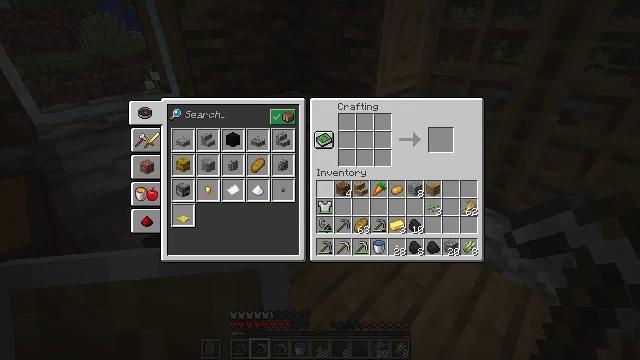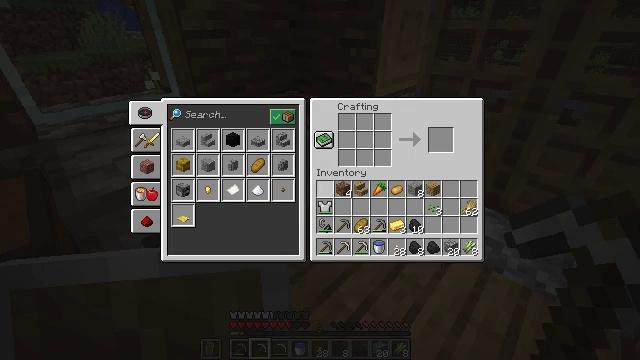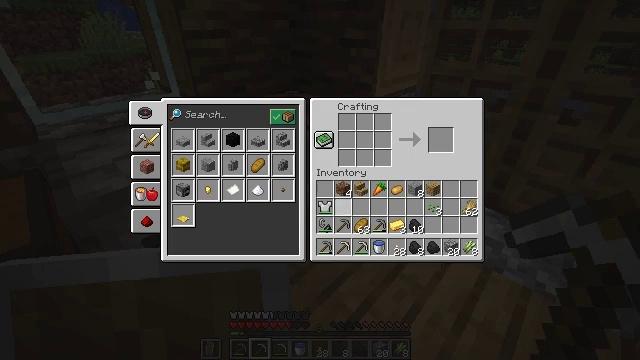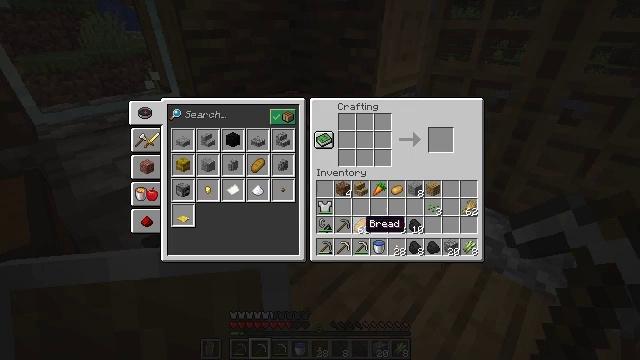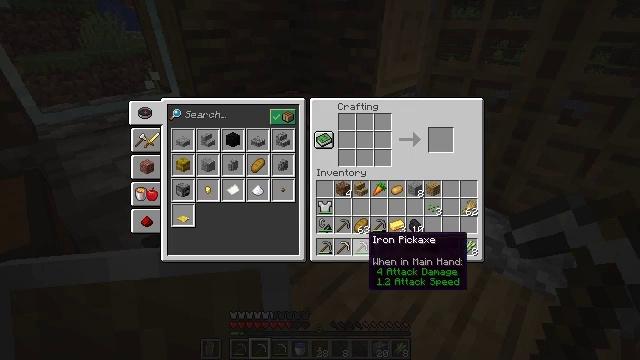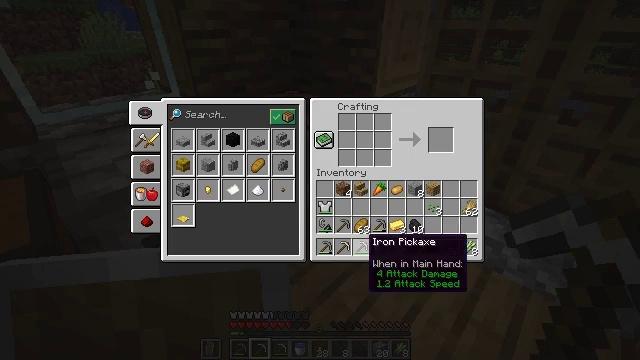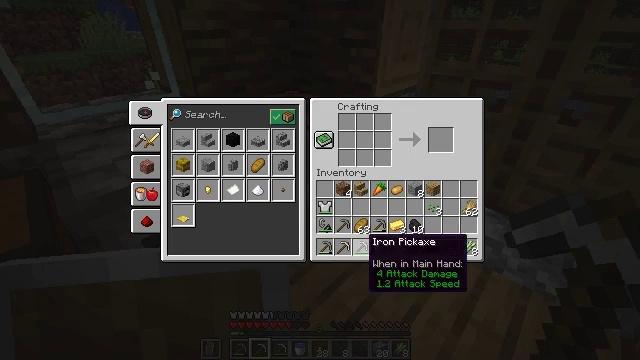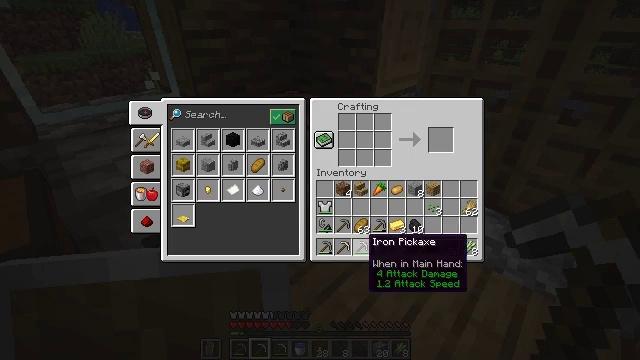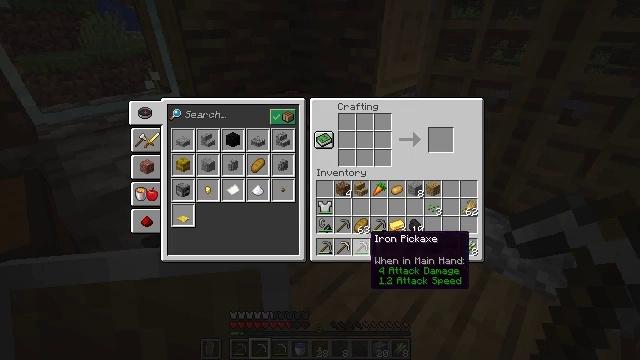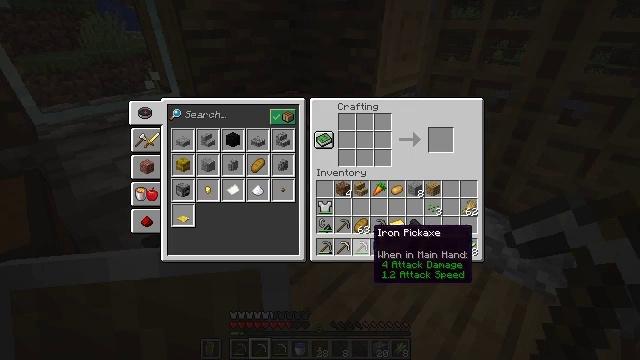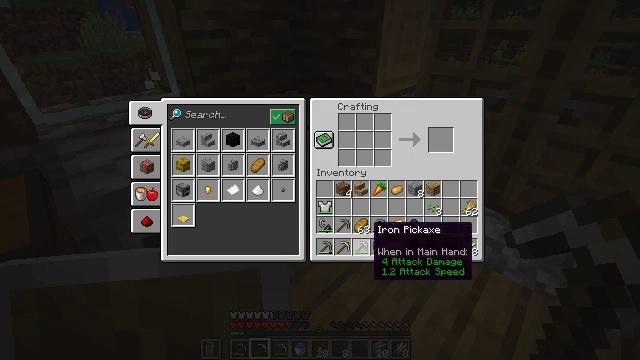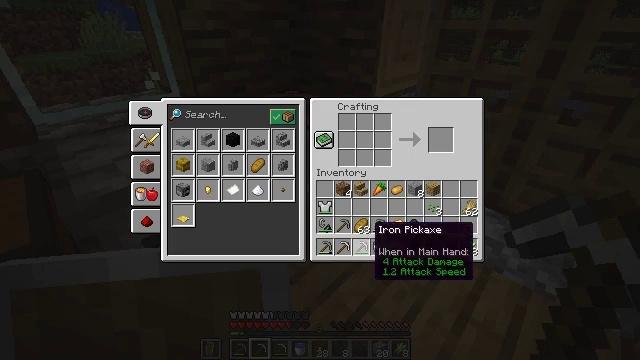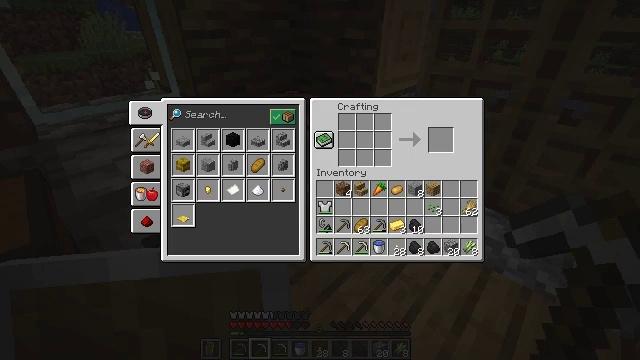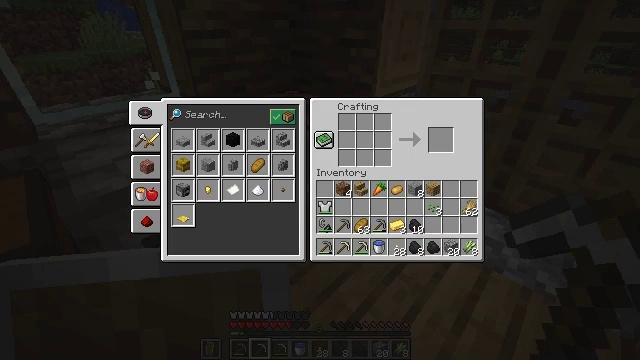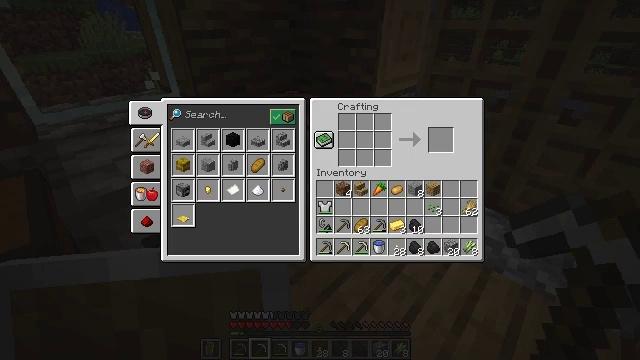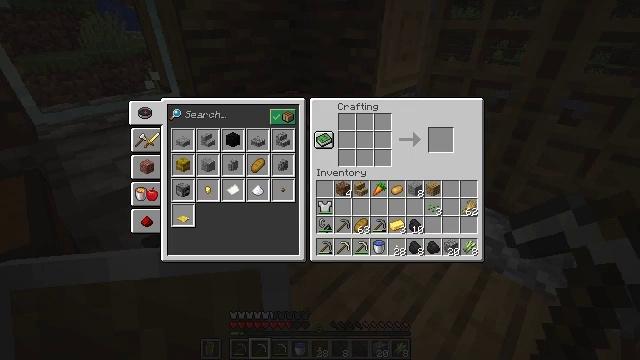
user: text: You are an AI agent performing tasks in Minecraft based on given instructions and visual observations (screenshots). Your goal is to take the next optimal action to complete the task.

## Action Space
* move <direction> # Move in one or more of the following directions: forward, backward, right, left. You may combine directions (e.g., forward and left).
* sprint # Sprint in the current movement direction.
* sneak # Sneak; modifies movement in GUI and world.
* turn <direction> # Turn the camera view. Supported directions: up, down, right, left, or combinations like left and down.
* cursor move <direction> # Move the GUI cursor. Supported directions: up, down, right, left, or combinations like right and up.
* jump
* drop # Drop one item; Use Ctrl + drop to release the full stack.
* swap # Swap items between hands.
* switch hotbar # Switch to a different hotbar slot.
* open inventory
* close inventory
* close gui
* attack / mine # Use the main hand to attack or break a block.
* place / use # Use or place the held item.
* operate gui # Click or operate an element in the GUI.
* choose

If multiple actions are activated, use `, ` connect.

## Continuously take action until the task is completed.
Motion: motion action
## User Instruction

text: Attack the stripped oak log to collect it.
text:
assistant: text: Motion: turn right
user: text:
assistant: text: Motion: turn right and down
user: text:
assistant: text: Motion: turn right and down
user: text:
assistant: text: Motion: turn down
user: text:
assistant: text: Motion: no_op
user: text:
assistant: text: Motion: no_op
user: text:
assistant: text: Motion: no_op
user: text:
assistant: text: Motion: no_op
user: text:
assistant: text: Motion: no_op
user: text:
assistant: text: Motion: no_op
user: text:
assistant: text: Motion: no_op
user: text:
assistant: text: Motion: turn right
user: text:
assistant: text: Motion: no_op
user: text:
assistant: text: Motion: no_op
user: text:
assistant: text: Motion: no_op
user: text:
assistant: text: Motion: no_op
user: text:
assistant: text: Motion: no_op
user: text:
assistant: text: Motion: no_op
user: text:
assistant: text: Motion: no_op
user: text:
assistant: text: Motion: no_op
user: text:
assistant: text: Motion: no_op
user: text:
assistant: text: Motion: no_op
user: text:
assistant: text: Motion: no_op
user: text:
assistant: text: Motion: no_op
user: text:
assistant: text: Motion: no_op
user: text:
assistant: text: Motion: no_op
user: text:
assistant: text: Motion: no_op
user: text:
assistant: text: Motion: no_op
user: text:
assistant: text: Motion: no_op
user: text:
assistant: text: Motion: no_op